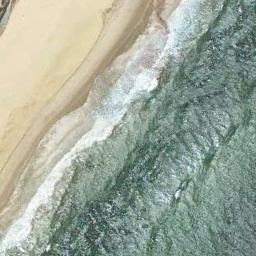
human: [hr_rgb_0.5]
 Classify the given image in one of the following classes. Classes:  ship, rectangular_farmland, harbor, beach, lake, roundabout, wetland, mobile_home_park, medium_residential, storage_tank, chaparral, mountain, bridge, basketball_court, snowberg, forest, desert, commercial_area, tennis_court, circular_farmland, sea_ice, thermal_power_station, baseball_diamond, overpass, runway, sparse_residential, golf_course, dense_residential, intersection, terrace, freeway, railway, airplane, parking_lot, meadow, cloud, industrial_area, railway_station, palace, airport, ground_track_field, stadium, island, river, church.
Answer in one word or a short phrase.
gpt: beach